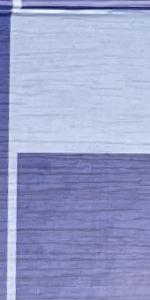
Label: Empty